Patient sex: F
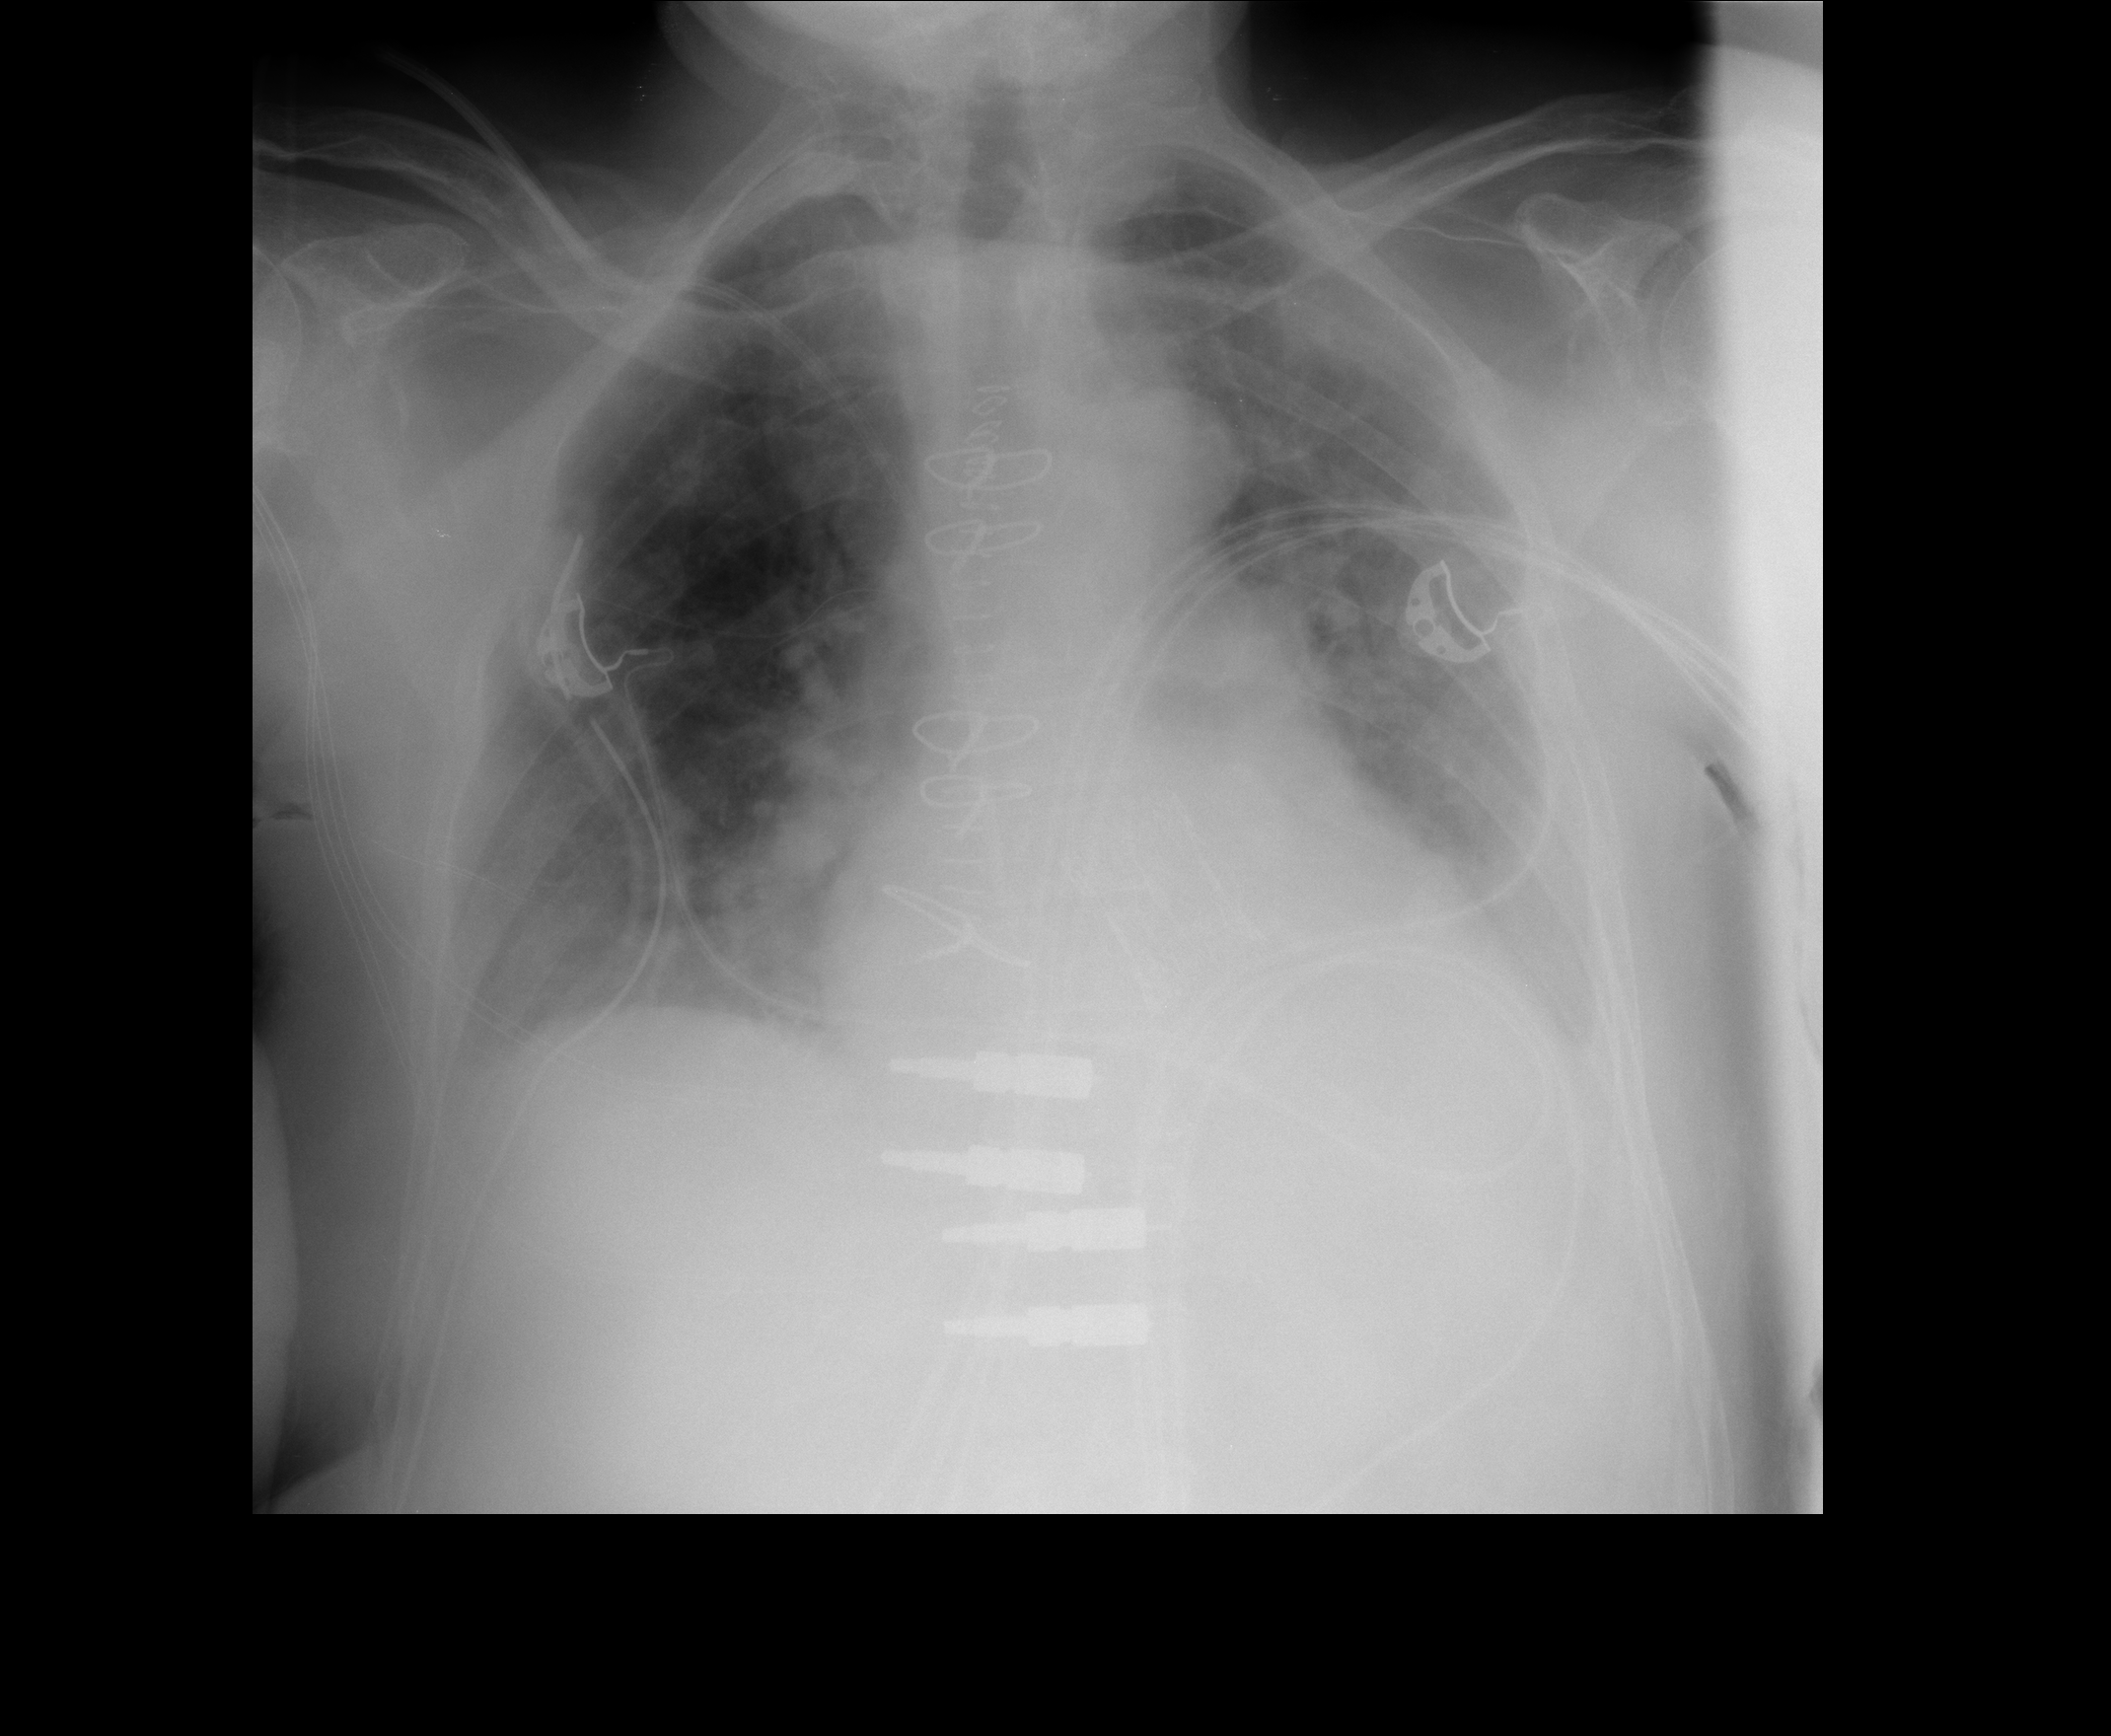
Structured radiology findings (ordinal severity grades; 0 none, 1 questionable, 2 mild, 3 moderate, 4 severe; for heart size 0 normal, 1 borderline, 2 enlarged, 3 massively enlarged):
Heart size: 0
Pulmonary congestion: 2
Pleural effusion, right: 2
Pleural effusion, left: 2
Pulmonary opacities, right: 1
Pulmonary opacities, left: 0
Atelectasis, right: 2
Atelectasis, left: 2